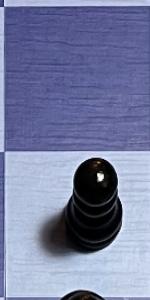
Label: Pawn_Black